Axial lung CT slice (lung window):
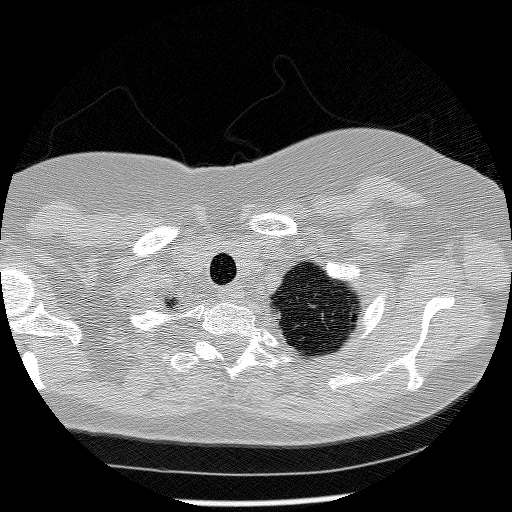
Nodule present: no